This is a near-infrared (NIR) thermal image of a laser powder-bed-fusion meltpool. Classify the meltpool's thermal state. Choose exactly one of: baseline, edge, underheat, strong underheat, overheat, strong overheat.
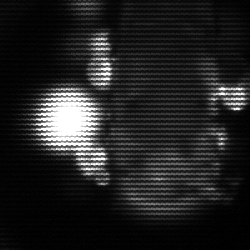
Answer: strong underheat